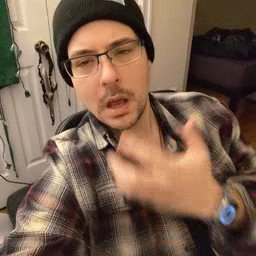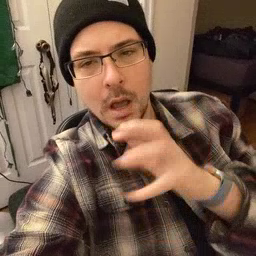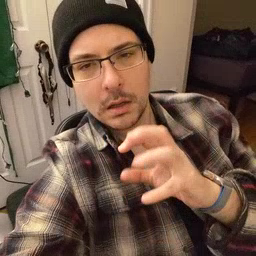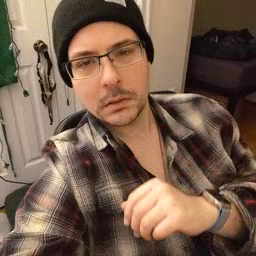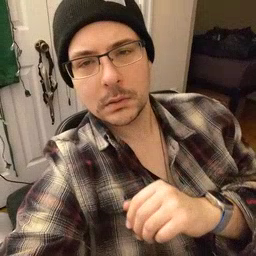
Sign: hot